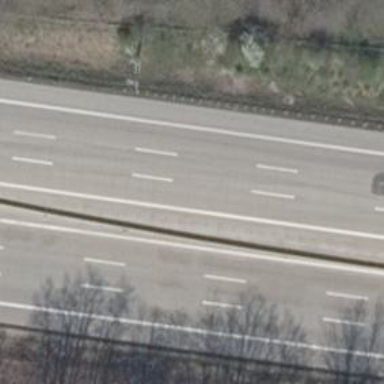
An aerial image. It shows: Motorway with concrete surface.